Question: I have three equations as shown below:

How do I plot the graphs of them for a given X1,Y1,X2,Y2,X3,Y3,t1,t2,t3,S in python?
I tried removing square roots and finally at an equation in 4th degree and then tried to plot, but still I get 4 solutions out of which I have to again validate for two correct roots. Is there any straight-forward method or library to plot these type of equations?
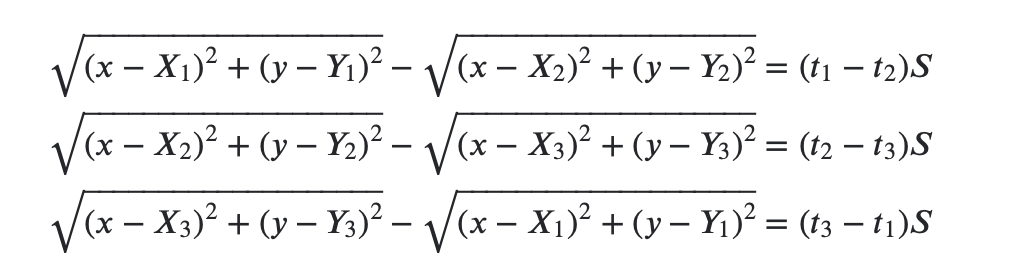
Answer: It is not that easy, because what you have here are implicit equations.
You don't have a 'y=f(x)' formula to just plot it. What you have is something that tells you if a pair (x,y) is on the curve or not, but can't tell you directly how to find x if you know y, or y if you know x (I assume you know what "implicit" and "explicit" means, but if not, it is that. 'y=f(x)' gives explicitly y from x. 'f(x,y)=0' gives implicitly y from x... once you've solved the equation 'f(x,y)=0')
So, I can see 3 options to solve that.
1. Transform the implicit formula into an explicit one. That is solve the equations. That is what you've already tried. That might be possible. I don't know. And since this is stackoverflow, and that would be pure maths, I assume it is not, and we don't want to.
2. Use sympy to do it. Either by using sympy to solve the equation and obtain an explicit form. That is just a computer aided version of the 1st one. You could also do it using Maple of Wolfram alpha, etc.
3. More on the spot on SO, where we are looking for code version, assume we can't solve the equation, and therefore try to plot the thin area for which the equation is true.
I assume that what we see here is a localisation of a impact in a 2d area, given the time of its detection at 3 different points (like a seismic event detected by 3 seismograph, or like a tap on a touch screen detected by 3 microphones -- I published, 2 decades ago a paper on how to make precise and cheap touch screen that way; at the time I was pretty sure that is was the most practical way... and now we all have cheap capacitive screens everywhere; but I still tend to think of these equation as a way to build such touch screens)
So, for practical application, let say that we have a speed of S=1, and 3 detectors at (5,5), (10,10) and (10,2). And that user touched point (6,6).
So (t1-t2)S=2-32-4.24, (t2-t3)S=0, (t3-t1)S4.24.
## 3.a Compute image of area where equation are almost true
'''
import numpy as np
impost matplotlib.pyplot as plt
X1,Y1=5,5
X2, Y2=10,10
X3,Y3=10,2
# Creates 200x200 images of x and y
xx,yy=xx,yy=np.meshgrid(np.linspace(0,15,200), np.linspace(0,15,200))
# And a black image for the result
res=np.zeros((200,200,3), dtype=np.uint8)
# Helper values: distances d1, d2 and d3 of (x,y) from (Xk,Yk)
d1=np.sqrt((xx-X1)**2+(yy-Y1)**2)
d2=np.sqrt((xx-X2)**2+(yy-Y2)**2)
d3=np.sqrt((xx-X3)**2+(yy-Y3)**2)
# Compute image of area where d1-d2 is almost -4.24, so |d1-d2+4.24|<e
eps=0.1
# Pixels where d1-d2 is almost -4.24 are red
res[np.abs(d1-d2+4.24)<eps,0]=255
# Pixels where d2-d3 is almost 0 are green
res[np.abs(d2-d3)<eps,1]=255
# Pixels where d3-d1 is almost 4.24 are blue
res[np.abs(d3-d1-4.24)<eps,2]=255
# Show this
plt.imshow(res)
plt.show()
'''
<URL>
Solution of all 3 equations is at the intersection.
Note that (0,0) is top left, and y axis is downward. Plus, scale in in pixels. Since we know that solution is a (6,6), and that those 200 pixels represent values from 0 to 15, we should expect solution to be at 6x200/15 - (80,80)
We could try to change the scale, to reverse the image, and then to thinner 'eps' to have lines. Or try to find the middle of the area. But we won't since that was just a way for me to explain that there is already a function that does all that in matplotlib : 'contour'.
So, in reality, you'll never use solution 3a. But I wanted to make clear what 'contour' does in reality: it does not solve the equation, nor does it magically draw a 2d implicit curve. What it does is working on meshgrid and areas. But find the best "line" in that area.
## 3b. Contour
'''
import numpy as np
import matplotlib.pyplot as plt
X1,Y1=5,5
X2, Y2=10,10
X3,Y3=10,2
# Creates 200x200 images of x and y
xx,yy=xx,yy=np.meshgrid(np.linspace(0,15,200), np.linspace(0,15,200))
# And a black image for the result
res=np.zeros((200,200,3), dtype=np.uint8)
# Helper values: distances d1, d2 and d3 of (x,y) from (Xk,Yk)
d1=np.sqrt((xx-X1)**2+(yy-Y1)**2)
d2=np.sqrt((xx-X2)**2+(yy-Y2)**2)
d3=np.sqrt((xx-X3)**2+(yy-Y3)**2)
# Plot contour for the 3 equations
plt.contour(xx,yy,d1-d2, [-4.24])
plt.contour(xx,yy,d2-d3, [0])
plt.contour(xx,yy,d3-d1, [4.24])
plt.show()
'''
<URL>
## 3c. sympy plot_implicit
Lastly, sympy also have a function dedicated to this task. But that means that you have to create a symbolic version of those equations. And sympy won't really solve them: it is still a meshgrid based, thin area drawing.
'''
import sympy
x,y=sympy.var('x y')
cur1=sympy.plot_implicit(sympy.sqrt((x-X1)**2 + (y-Y1)**2) - sympy.sqrt((x-X2)**2 + (y-Y2)**2) + 4.24, x_var=(x,0,15), y_var=(y,0,15), show=False)
cur2=sympy.plot_implicit(sympy.sqrt((x-X2)**2 + (y-Y2)**2) - sympy.sqrt((x-X3)**2 + (y-Y3)**2), x_var=(x,0,15), y_var=(y,0,15), show=False)
cur3=sympy.plot_implicit(sympy.sqrt((x-X3)**2 + (y-Y3)**2) - sympy.sqrt((x-X1)**2 + (y-Y1)**2) - 4.24, x_var=(x,0,15), y_var=(y,0,15), show=False)
cur1.append(cur2[0]) # Add line of cur2 to cur1 plot
cur1.append(cur3[0]) # Likewise for cur3
cur1.show()
'''
<URL>
Note that it is not exactly the same meshgrid I've used in my first solution. Because it is adaptative, so you get a more precise area. And yet, you can see that it is an area, not a curve: it has a thickness.
Only solution 3b is uniformly thin. And that is just because it draws a contour, yet it is also an area.
So, none of those 3 solution strictly speaking draw curve of the equations. Unless you solve those equations, you can't draw them. What they do it to find, among all possible combination of x and y, those that are closer to be solutions of the equations. They look like some 1d-curve 'y=f(x)' drawing. But in reality they are 2d-curve 'z=f(x,y)' drawing, 'z' being as much as possible a binary value meaning "on the curve or not".
Note, to give a positive conclusion: my favorite option is 3b. Just, do not let it deceive you and make you thinking that it draws a curve. It is just the same solution as 3a and 3c, but with some smart contour detection to end up with a thin uniform line.